Question: When I opened up Chrome yesterday afternoon, the tabs of chrome becomes a lot of . And, can't find the "stacked tabs" setting in chrome://flags anymore.
Is the feature gone ??
Here's the current screen, it's so hard to know which the tabs are.... So bad!! Really bad!!
Is there anyway to config back to the stacked tab or to set the minimum width of the tab of chrome ??

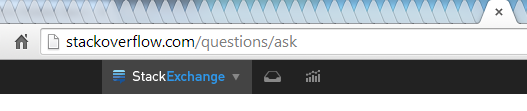
Answer: Unfortunately "stacked tabs" option was removed from latest Chrome.
<URL>